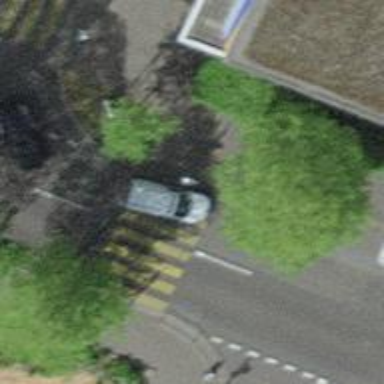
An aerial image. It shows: Uncontrolled zebra crossing on the road.